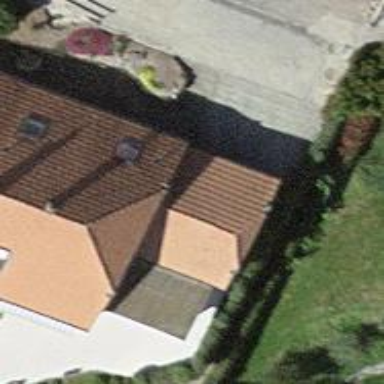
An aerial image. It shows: Residential building.